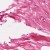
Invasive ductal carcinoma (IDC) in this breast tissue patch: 0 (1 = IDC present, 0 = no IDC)